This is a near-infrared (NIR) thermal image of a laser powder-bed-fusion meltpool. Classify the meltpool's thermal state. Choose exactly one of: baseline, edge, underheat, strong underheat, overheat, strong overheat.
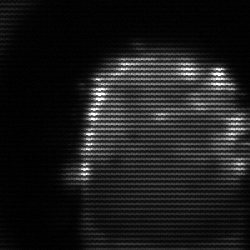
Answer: baseline